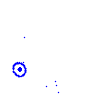
Particle: proton